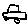
Label: car